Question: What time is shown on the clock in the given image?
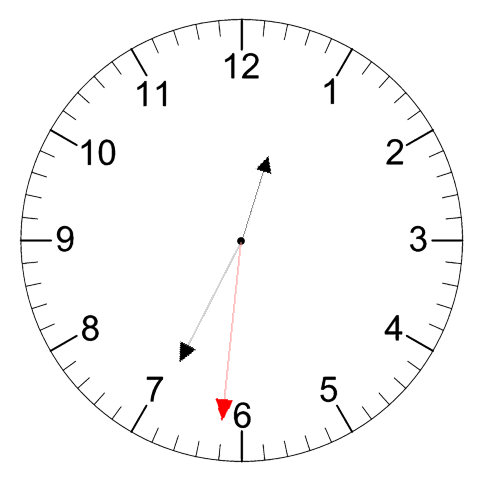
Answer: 12:34:31